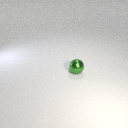
small green metal sphere